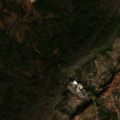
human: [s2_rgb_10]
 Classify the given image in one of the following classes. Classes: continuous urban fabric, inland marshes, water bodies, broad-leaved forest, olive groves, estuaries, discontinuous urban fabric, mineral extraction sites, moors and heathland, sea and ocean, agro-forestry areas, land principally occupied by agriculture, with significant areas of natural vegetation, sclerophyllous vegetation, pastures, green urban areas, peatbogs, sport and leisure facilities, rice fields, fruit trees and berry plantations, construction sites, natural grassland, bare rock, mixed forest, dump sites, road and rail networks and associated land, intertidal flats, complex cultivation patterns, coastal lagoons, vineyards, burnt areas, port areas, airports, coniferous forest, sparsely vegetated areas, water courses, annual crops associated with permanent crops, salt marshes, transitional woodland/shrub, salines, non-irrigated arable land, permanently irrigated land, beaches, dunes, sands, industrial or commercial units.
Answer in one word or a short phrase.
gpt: olive groves, land principally occupied by agriculture, with significant areas of natural vegetation, moors and heathland, transitional woodland/shrub